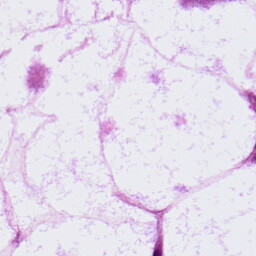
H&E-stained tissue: LymphNode